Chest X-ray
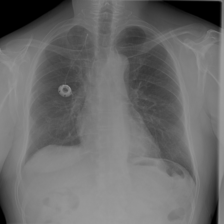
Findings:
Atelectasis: negative
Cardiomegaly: negative
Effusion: negative
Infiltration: positive
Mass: negative
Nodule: negative
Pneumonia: negative
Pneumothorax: negative
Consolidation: negative
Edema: negative
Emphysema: negative
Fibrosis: negative
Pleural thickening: negative
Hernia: negative